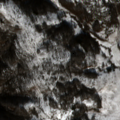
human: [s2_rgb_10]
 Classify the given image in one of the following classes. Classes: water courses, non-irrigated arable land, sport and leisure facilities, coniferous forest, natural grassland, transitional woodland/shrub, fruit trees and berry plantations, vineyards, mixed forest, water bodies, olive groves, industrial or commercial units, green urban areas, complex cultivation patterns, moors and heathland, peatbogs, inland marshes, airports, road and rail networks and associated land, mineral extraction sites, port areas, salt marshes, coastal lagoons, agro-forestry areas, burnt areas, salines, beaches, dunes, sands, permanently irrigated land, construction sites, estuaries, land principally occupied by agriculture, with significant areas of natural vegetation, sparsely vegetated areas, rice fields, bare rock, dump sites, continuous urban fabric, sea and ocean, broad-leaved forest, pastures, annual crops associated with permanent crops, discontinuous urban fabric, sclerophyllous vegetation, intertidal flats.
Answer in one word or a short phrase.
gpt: pastures, broad-leaved forest, natural grassland, transitional woodland/shrub